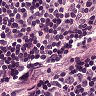
Metastatic tissue present: no